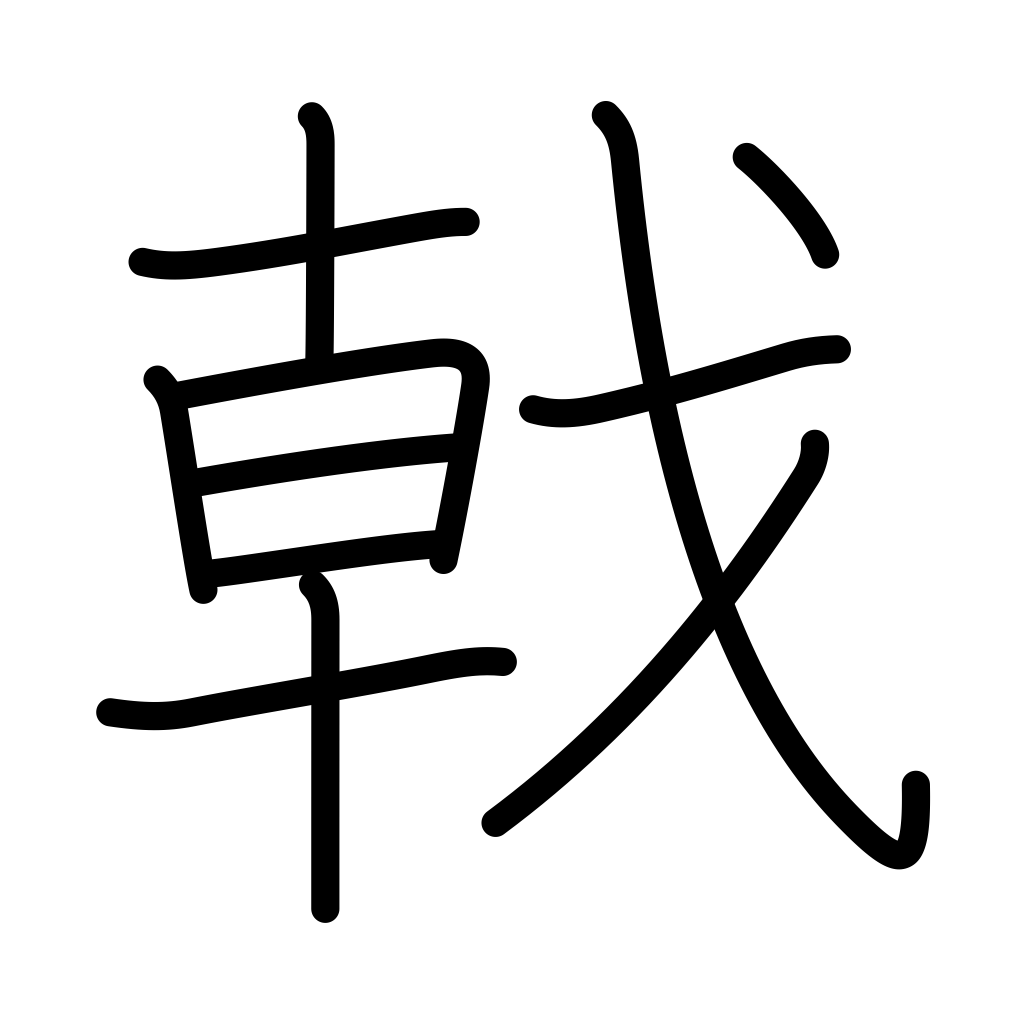
Meaning: halbert, arms